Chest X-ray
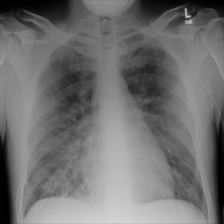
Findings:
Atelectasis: negative
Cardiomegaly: negative
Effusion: negative
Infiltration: negative
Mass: negative
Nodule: negative
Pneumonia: positive
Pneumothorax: negative
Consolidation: negative
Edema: negative
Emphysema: negative
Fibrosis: negative
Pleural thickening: negative
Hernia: negative